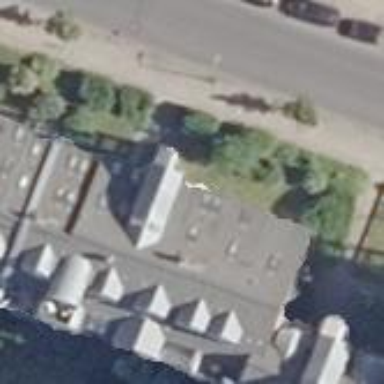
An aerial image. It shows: Apartment building with flat roof.